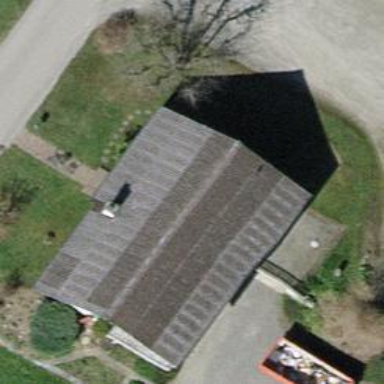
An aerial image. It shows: Detached building with gabled roof.